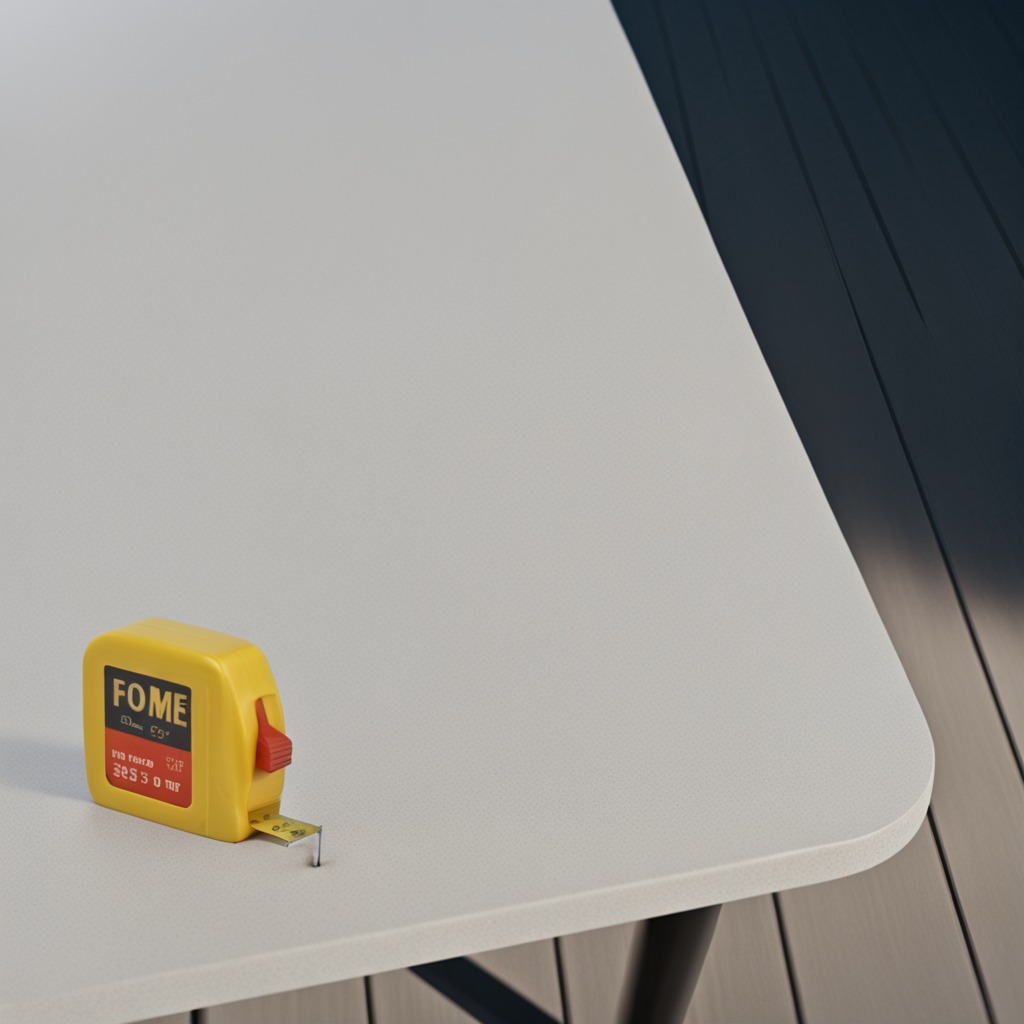
A measuring tape is lying on the table.